Field crop: maize
Growth stage: 2
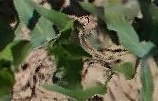
Species: maize